Question: I am attempting to draw some text data on a canvas, using a web font, with the React Konva canvas library. I am loading the web fonts using the WebFontLoader library.
There is of course a short delay before the fonts are fully loaded. However, once the font is loaded, the text is drawn in an incorrect position, and does not correct itself until it is redrawn.
I have noted that this issue only occurs for text which is aligned 'center' or 'right', and 'left'-aligned text has no such issue.
I have not found any other posts discussing this issue and how it can be resolved. Creating a ref to the component and calling 'draw()' or 'forceUpdate()' with the WebFontLoader after the fonts have finished loading does not cause the element to readjust, only modifying its contents does.
I have created a minimal reproducible example on CodeSandbox: <URL>
And here is a GIF demonstrating the issue.

Note the text's position relative to the line, which has a static position. The text first loads in the wrong font (note that in my full application I have functionality to hide the canvas until fonts and images load), then changes to the correct font, but is in an offset position, and does not correct itself until the text box is modified.
I'd like to see either an alternative to WebFontLoader which loads the fonts in a way Konva can understand, or code that forces the Konva canvas to redraw itself.
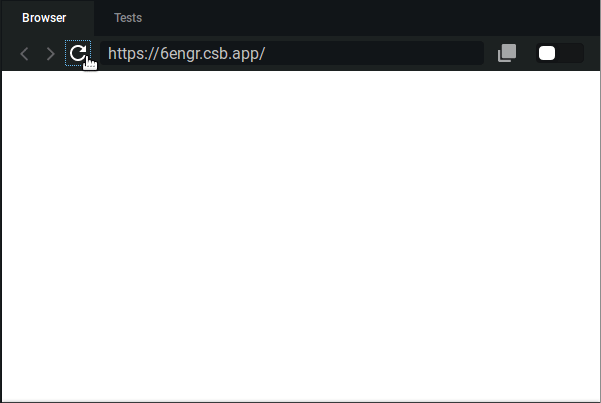
Answer: 'Konva.Text' needs to recalculate char positions when the font is loaded. But it is not doing that automatically on loading. And currently, there is no API to force the recalculation manually with some method.
But you can force recalculating of the internal state by changing text attributes (such as 'text' or 'fontFamily').
One of the ways to do that is just fallback to default font until the original one is not loaded:
'''
<Text
text={textData}
fontFamily={loaded ? 'Roboto' : 'Arial'}
align="right"
/>
'''
Demo: <URL>